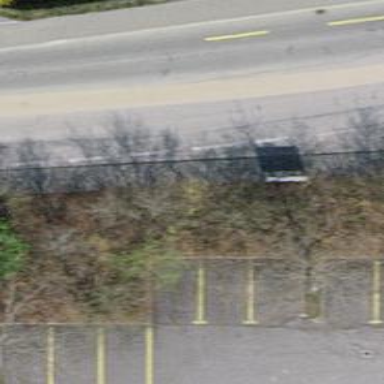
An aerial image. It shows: Asphalt sidewalk along the footway.